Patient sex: M
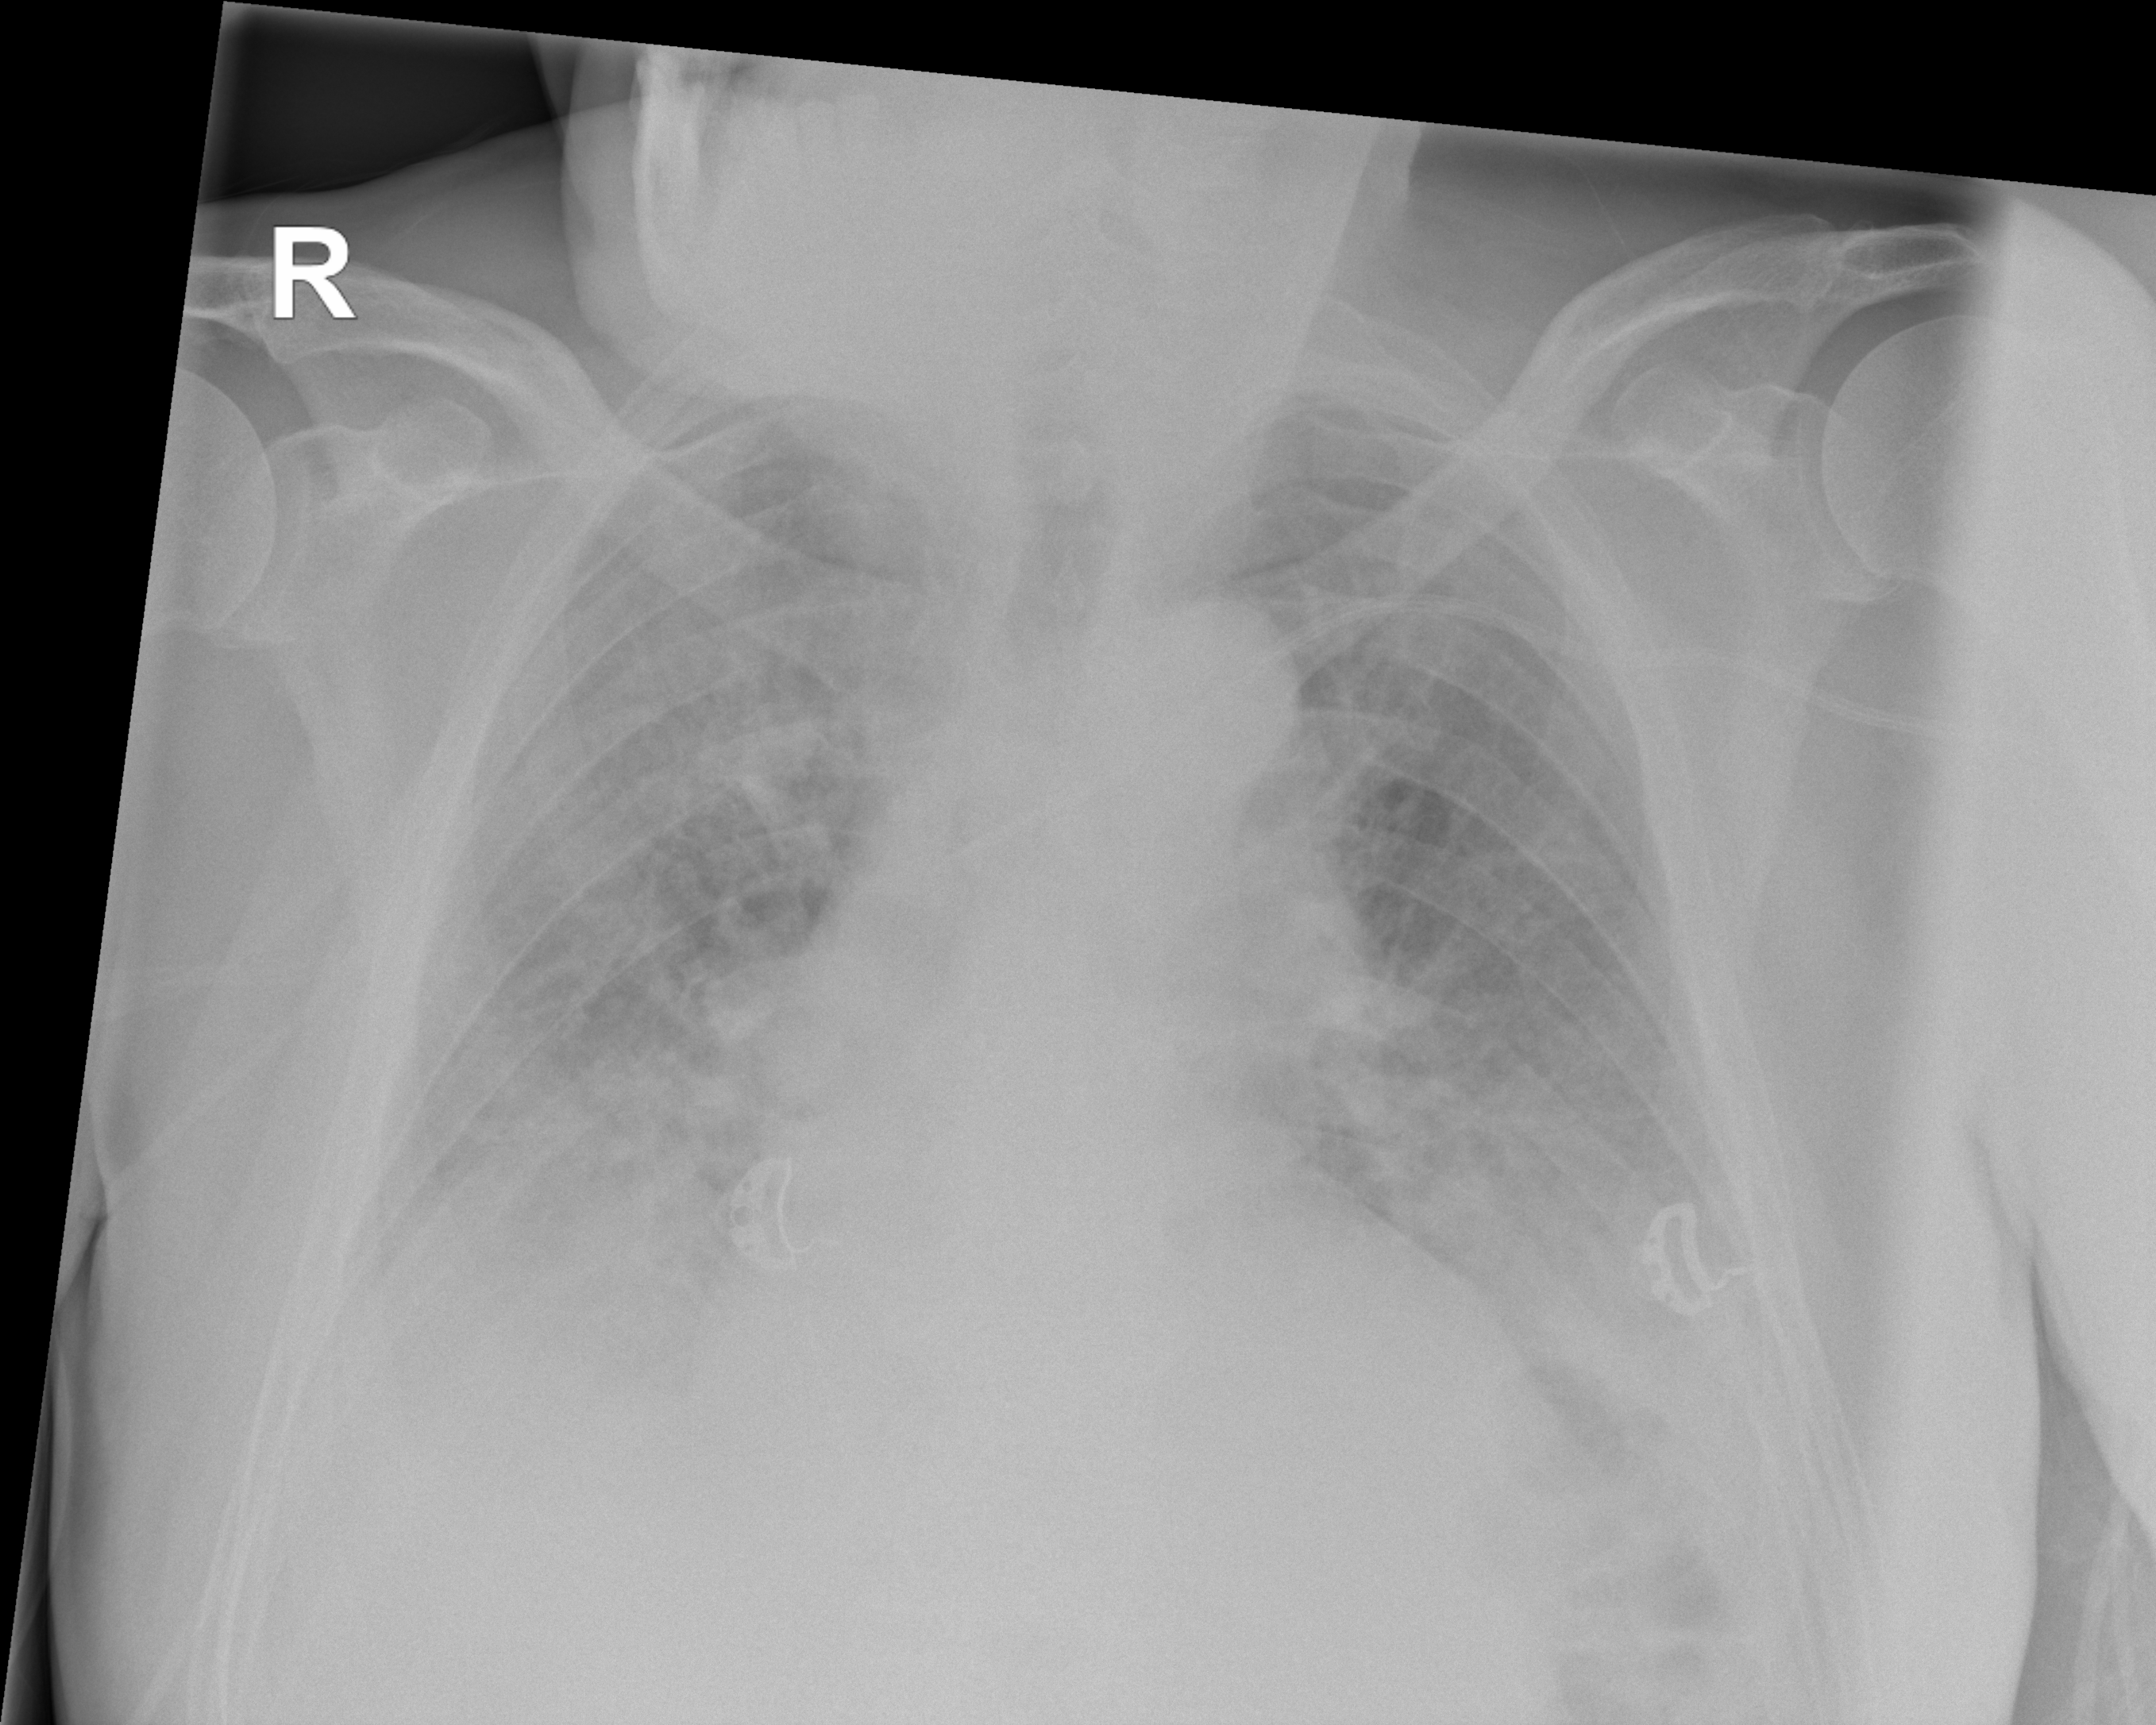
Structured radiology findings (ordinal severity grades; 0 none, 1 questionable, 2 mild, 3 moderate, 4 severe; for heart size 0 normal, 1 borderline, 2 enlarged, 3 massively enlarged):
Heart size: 2
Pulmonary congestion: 3
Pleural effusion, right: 3
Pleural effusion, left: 3
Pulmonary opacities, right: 3
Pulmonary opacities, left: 2
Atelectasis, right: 3
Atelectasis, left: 3